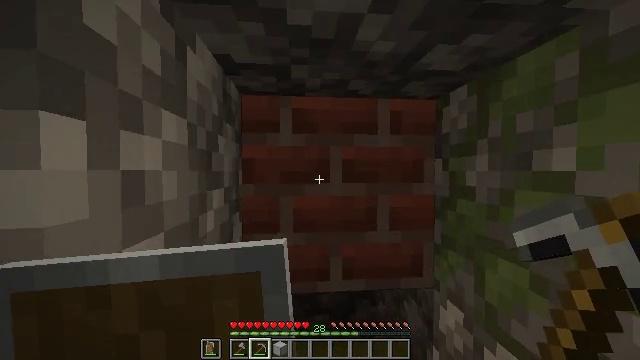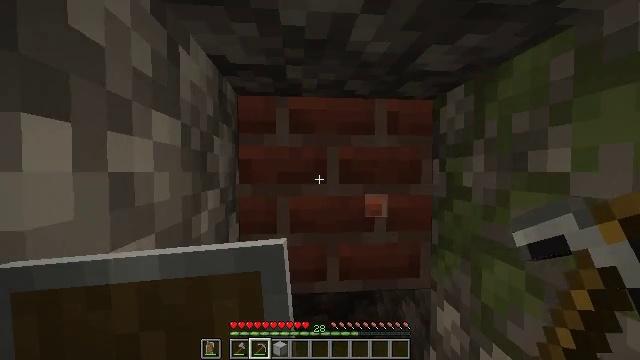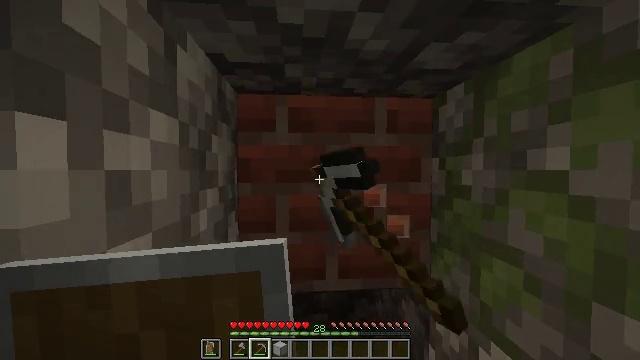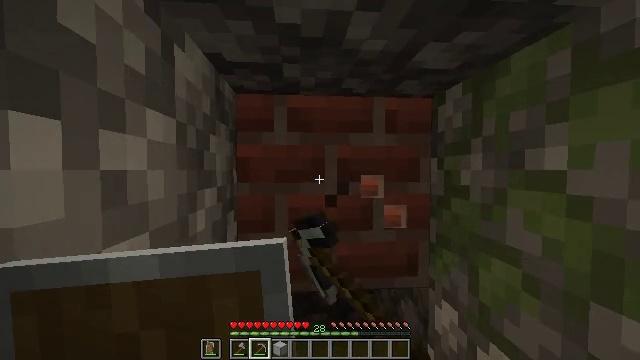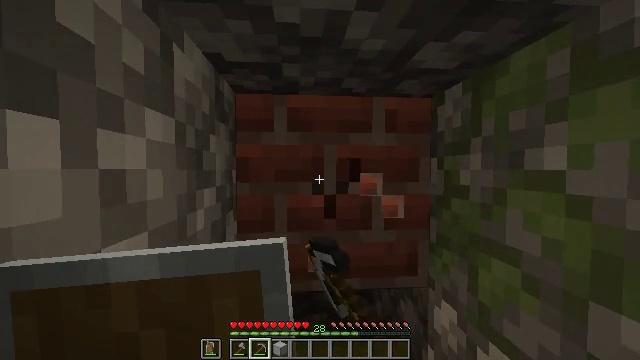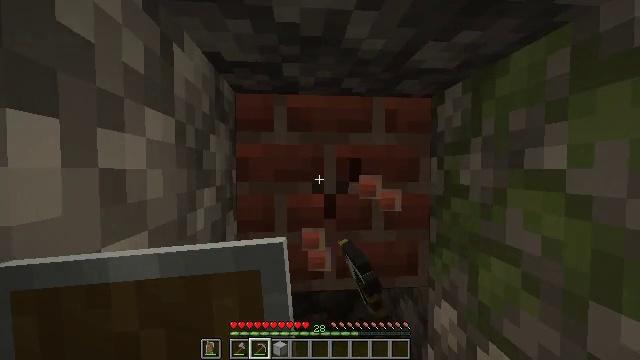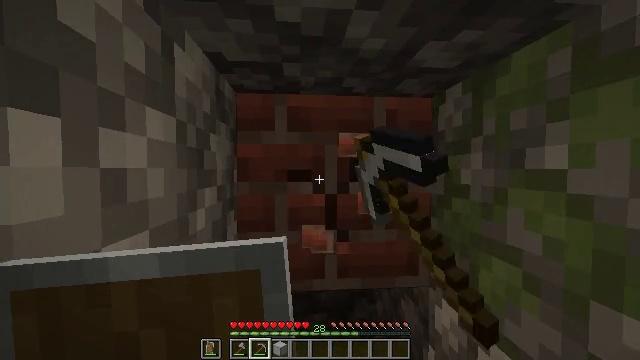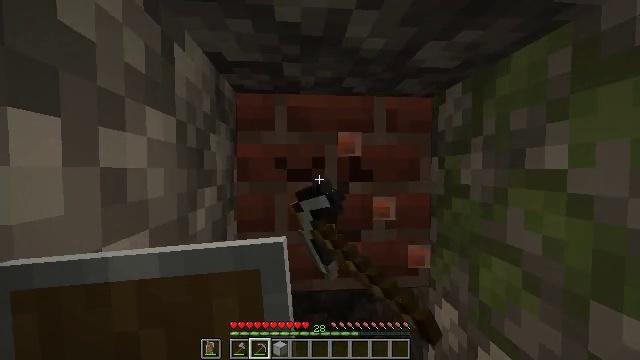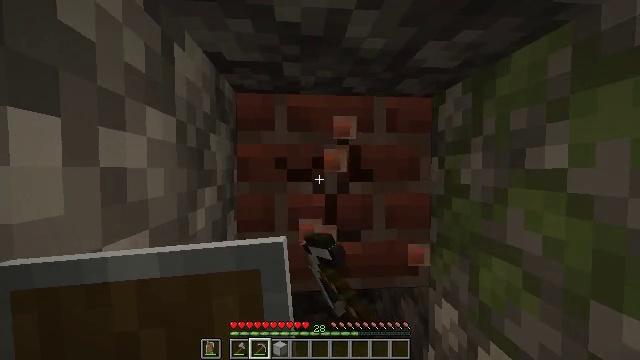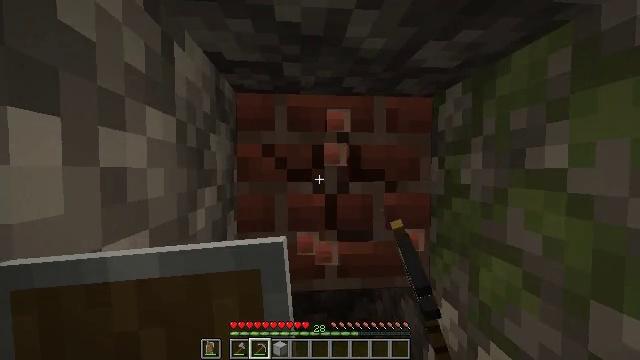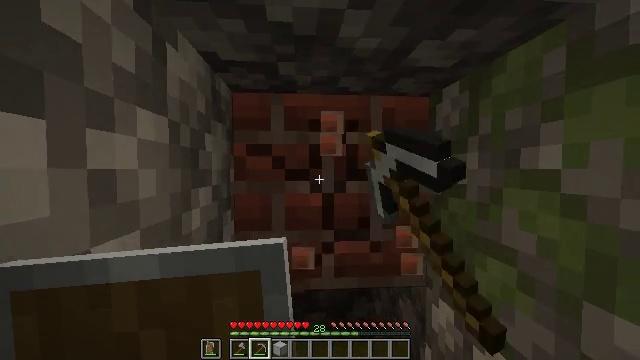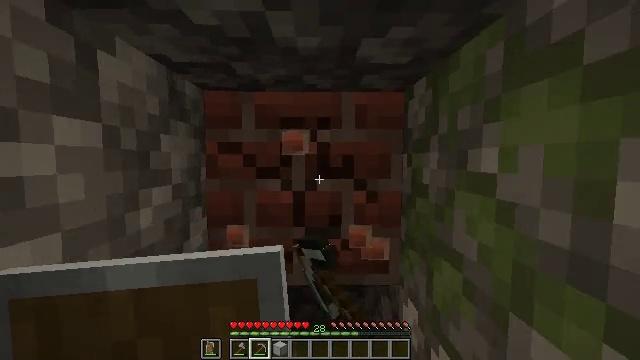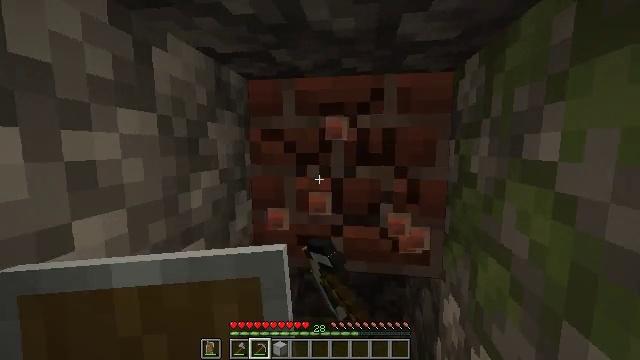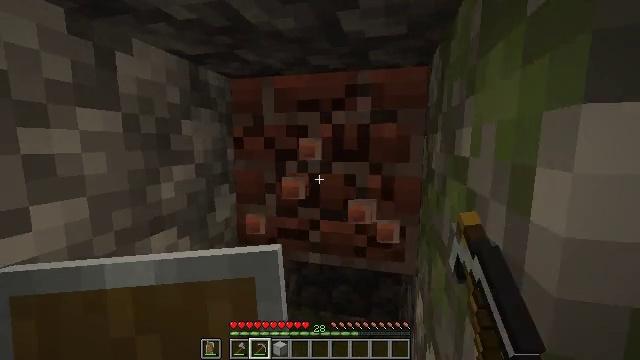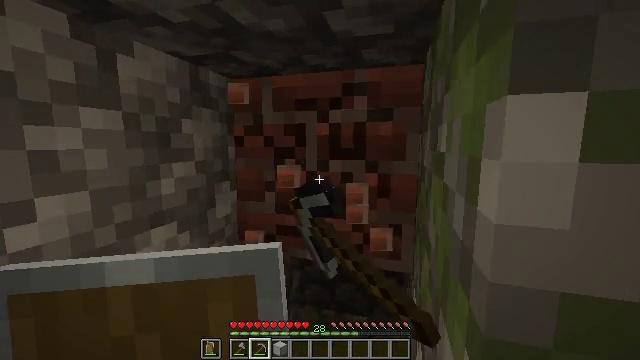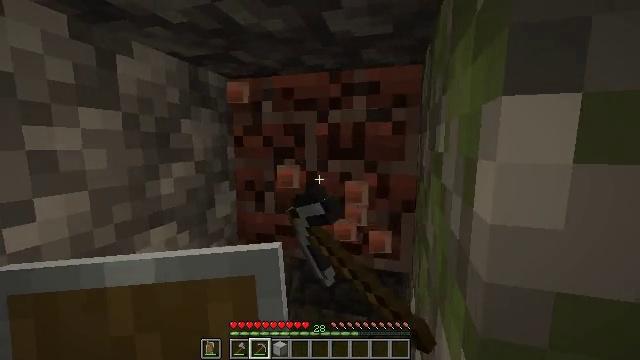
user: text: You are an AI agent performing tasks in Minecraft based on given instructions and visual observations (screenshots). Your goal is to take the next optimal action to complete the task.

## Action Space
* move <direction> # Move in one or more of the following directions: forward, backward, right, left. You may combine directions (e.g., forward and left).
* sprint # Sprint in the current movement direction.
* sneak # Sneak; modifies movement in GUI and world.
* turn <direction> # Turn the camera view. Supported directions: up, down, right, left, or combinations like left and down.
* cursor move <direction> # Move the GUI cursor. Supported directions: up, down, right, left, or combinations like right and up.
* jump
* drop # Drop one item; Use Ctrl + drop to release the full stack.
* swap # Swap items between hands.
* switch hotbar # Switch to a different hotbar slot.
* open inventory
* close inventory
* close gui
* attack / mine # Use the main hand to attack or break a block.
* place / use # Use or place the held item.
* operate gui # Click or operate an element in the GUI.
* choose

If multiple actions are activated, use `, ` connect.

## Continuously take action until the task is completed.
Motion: motion action
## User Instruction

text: Collect bricks to use in crafting.
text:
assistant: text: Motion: move forward, attack / mine
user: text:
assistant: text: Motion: attack / mine
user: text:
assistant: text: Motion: attack / mine
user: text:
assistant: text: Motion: attack / mine
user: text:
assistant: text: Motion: attack / mine
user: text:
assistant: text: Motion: attack / mine
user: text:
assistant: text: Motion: attack / mine
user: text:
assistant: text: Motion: attack / mine
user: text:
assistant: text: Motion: attack / mine
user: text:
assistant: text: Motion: move right, attack / mine
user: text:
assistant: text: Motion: move right, turn left and down, attack / mine
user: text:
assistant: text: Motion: move right, turn left and down, attack / mine
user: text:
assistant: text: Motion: turn left, attack / mine
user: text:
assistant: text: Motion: turn left, attack / mine
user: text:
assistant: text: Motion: attack / mine
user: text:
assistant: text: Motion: attack / mine
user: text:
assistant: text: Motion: attack / mine
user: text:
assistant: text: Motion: attack / mine
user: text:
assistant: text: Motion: attack / mine
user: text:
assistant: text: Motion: move forward
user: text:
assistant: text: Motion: no_op